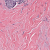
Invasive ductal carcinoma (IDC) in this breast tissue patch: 1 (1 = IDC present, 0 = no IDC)